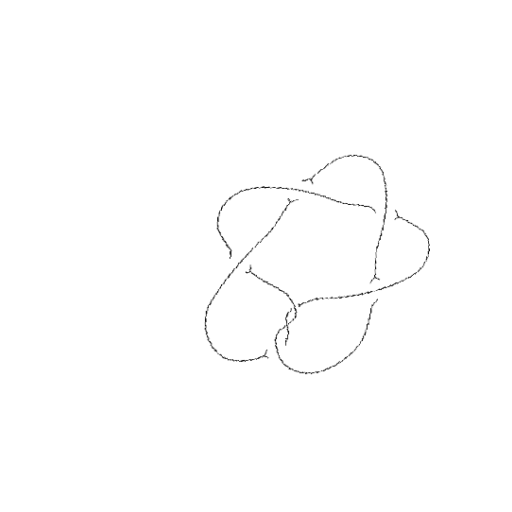
Crossing number: 7